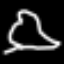
Label: frog